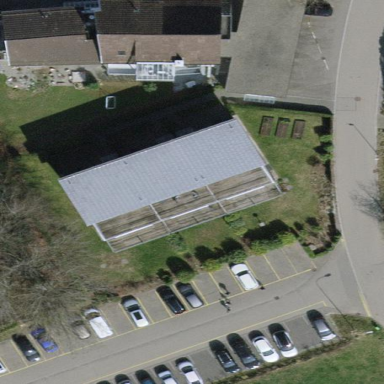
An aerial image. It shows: Terrace building with skillion roof shape.